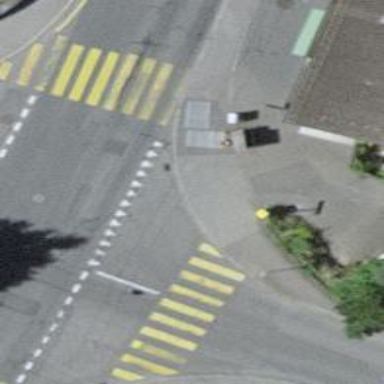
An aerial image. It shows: Kerb barrier.